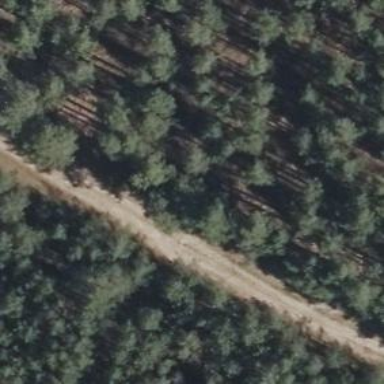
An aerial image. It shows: Track road with grade3 tracktype.